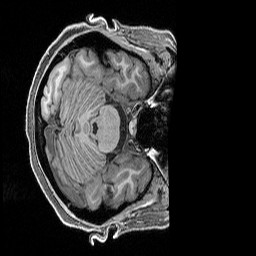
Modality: T1w
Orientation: axial
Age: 28
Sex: female
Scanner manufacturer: siemens
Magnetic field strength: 3 T
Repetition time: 2.5 s
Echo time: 0.00296 s